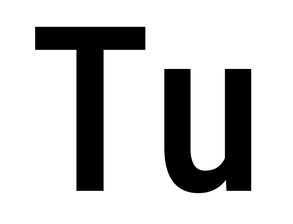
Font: Roboto_Condensed_Medium